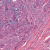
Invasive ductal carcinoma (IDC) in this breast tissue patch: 1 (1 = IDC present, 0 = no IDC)